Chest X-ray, PA view. Patient: 65 years old, sex F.
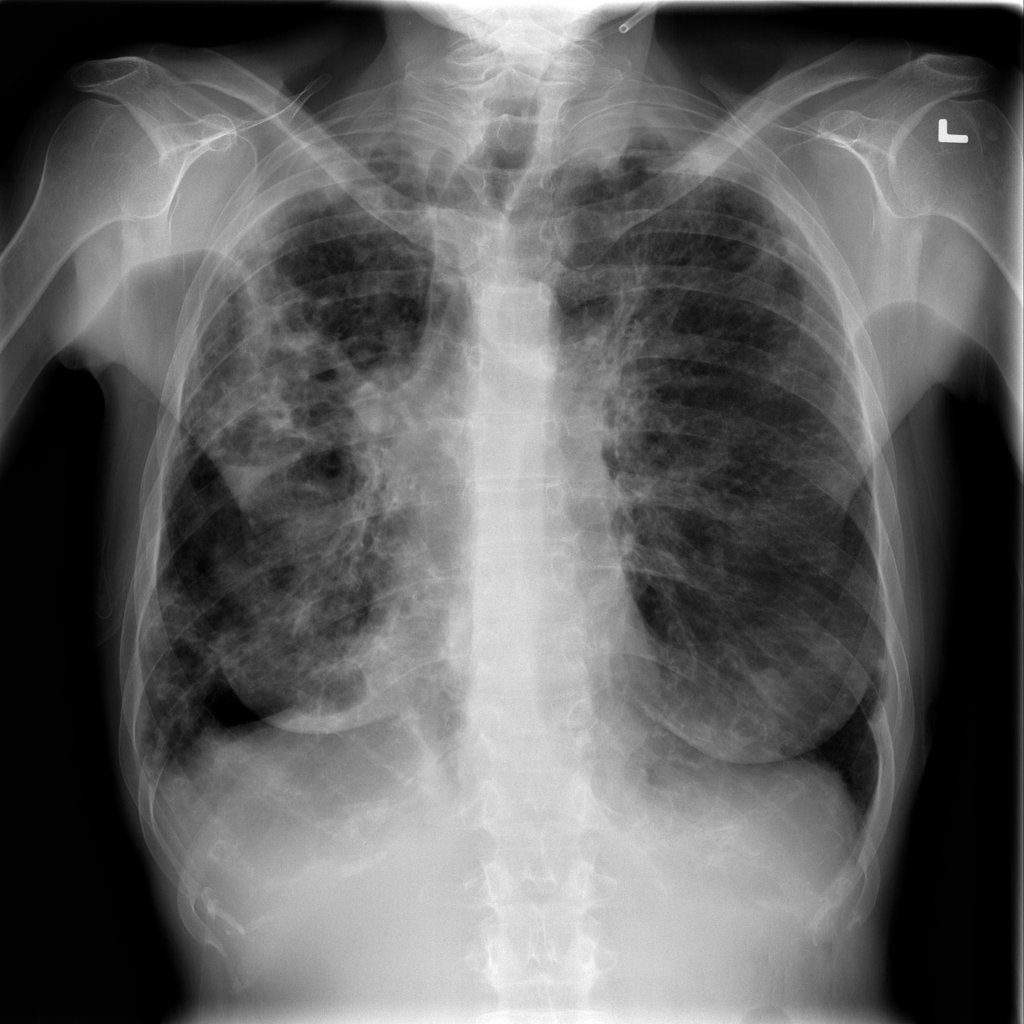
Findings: Infiltration